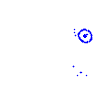
Particle: pion